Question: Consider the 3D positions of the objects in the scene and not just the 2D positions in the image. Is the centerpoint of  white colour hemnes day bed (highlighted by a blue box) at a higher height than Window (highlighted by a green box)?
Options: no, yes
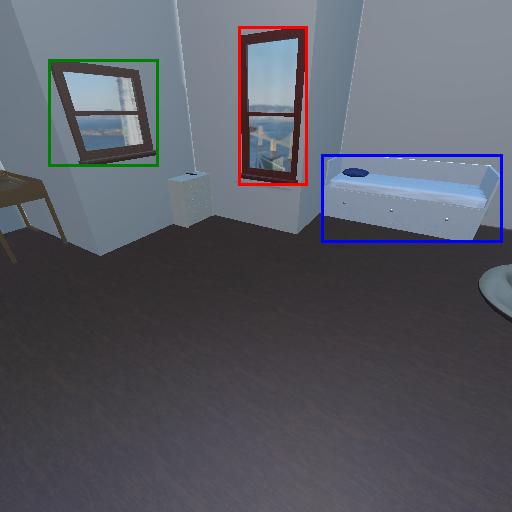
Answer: no